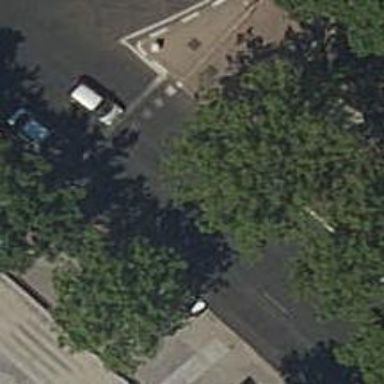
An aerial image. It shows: Road with traffic signals.